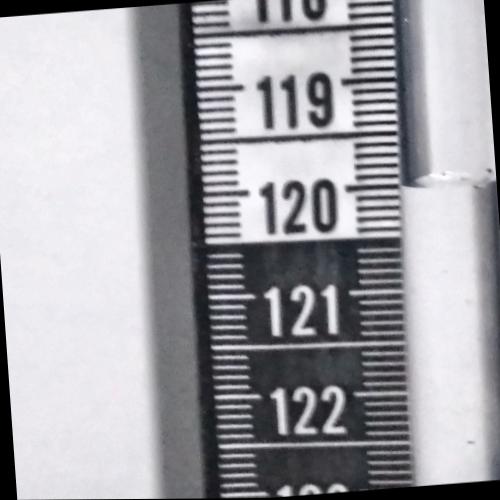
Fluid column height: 120.0 cm